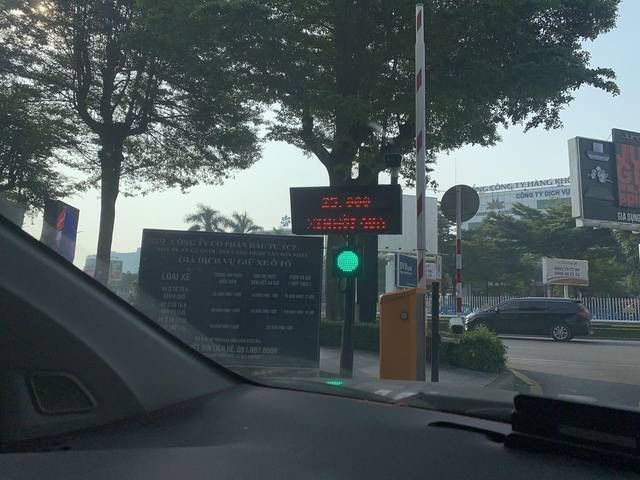
Region: Vietnam
Coordinates: 10.813, 106.663